Interaction volume radius: 5 \u00c5
Interaction volume height: 45 \u00c5
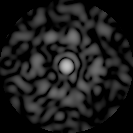
Disorder parameter: 0.8554